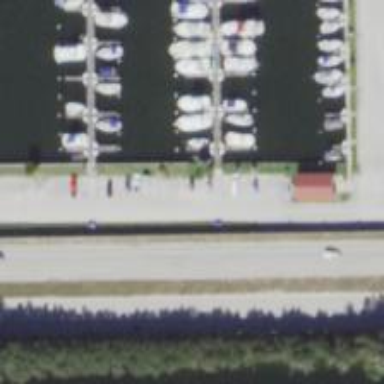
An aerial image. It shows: Footway leading to pier with mooring facilities.